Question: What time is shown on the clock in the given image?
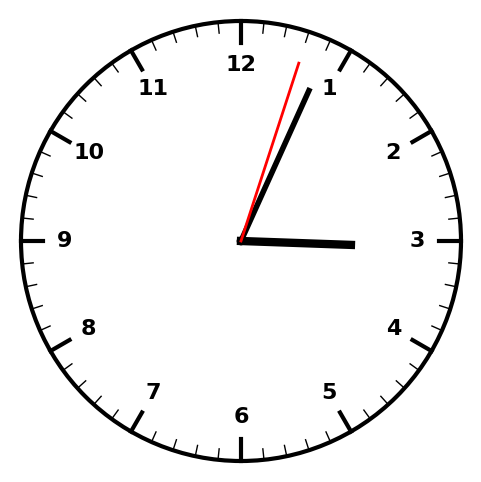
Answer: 03:04:03